Question: I've been working on a website by building it on Joomla. I built it locally with XAMPP and today I copied the files to the directory on the FTP to publish the website and went to the admin panel and there are no plugins or templates, this is weird because I copied the whole folder and imported the database. Already did this twice but it seems to be another error than copy error.
I did not install the template and plugins after getting the joomla online, I just copied it to the ftp

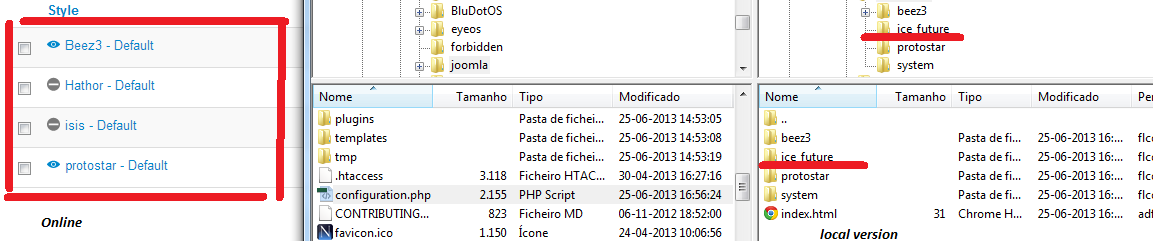
Answer: Your best bet is to use a tool like <URL>. This will automate the process and resolve most common issues when moving a Joomla site.